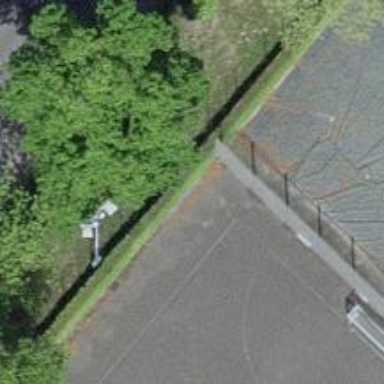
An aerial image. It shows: Chain link fence.